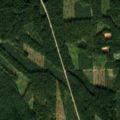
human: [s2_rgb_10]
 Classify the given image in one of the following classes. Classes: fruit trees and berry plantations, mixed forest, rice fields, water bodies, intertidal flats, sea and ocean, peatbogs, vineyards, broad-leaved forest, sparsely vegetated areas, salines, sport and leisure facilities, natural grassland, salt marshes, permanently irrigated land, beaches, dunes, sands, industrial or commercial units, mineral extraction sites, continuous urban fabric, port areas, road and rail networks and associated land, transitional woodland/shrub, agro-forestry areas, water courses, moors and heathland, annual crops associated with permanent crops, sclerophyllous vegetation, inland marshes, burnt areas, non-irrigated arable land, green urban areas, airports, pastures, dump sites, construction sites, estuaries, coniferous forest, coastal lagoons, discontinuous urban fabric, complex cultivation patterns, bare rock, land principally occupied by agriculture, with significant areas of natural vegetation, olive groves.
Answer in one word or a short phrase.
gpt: land principally occupied by agriculture, with significant areas of natural vegetation, coniferous forest, transitional woodland/shrub